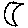
Label: moon